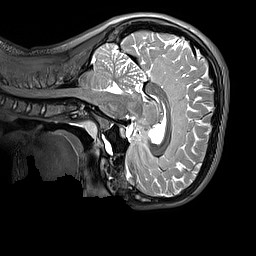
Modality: T2w
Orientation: sagittal
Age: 13
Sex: male
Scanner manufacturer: siemens
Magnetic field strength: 3 T
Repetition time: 3.2 s
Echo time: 0.408 s